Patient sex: M
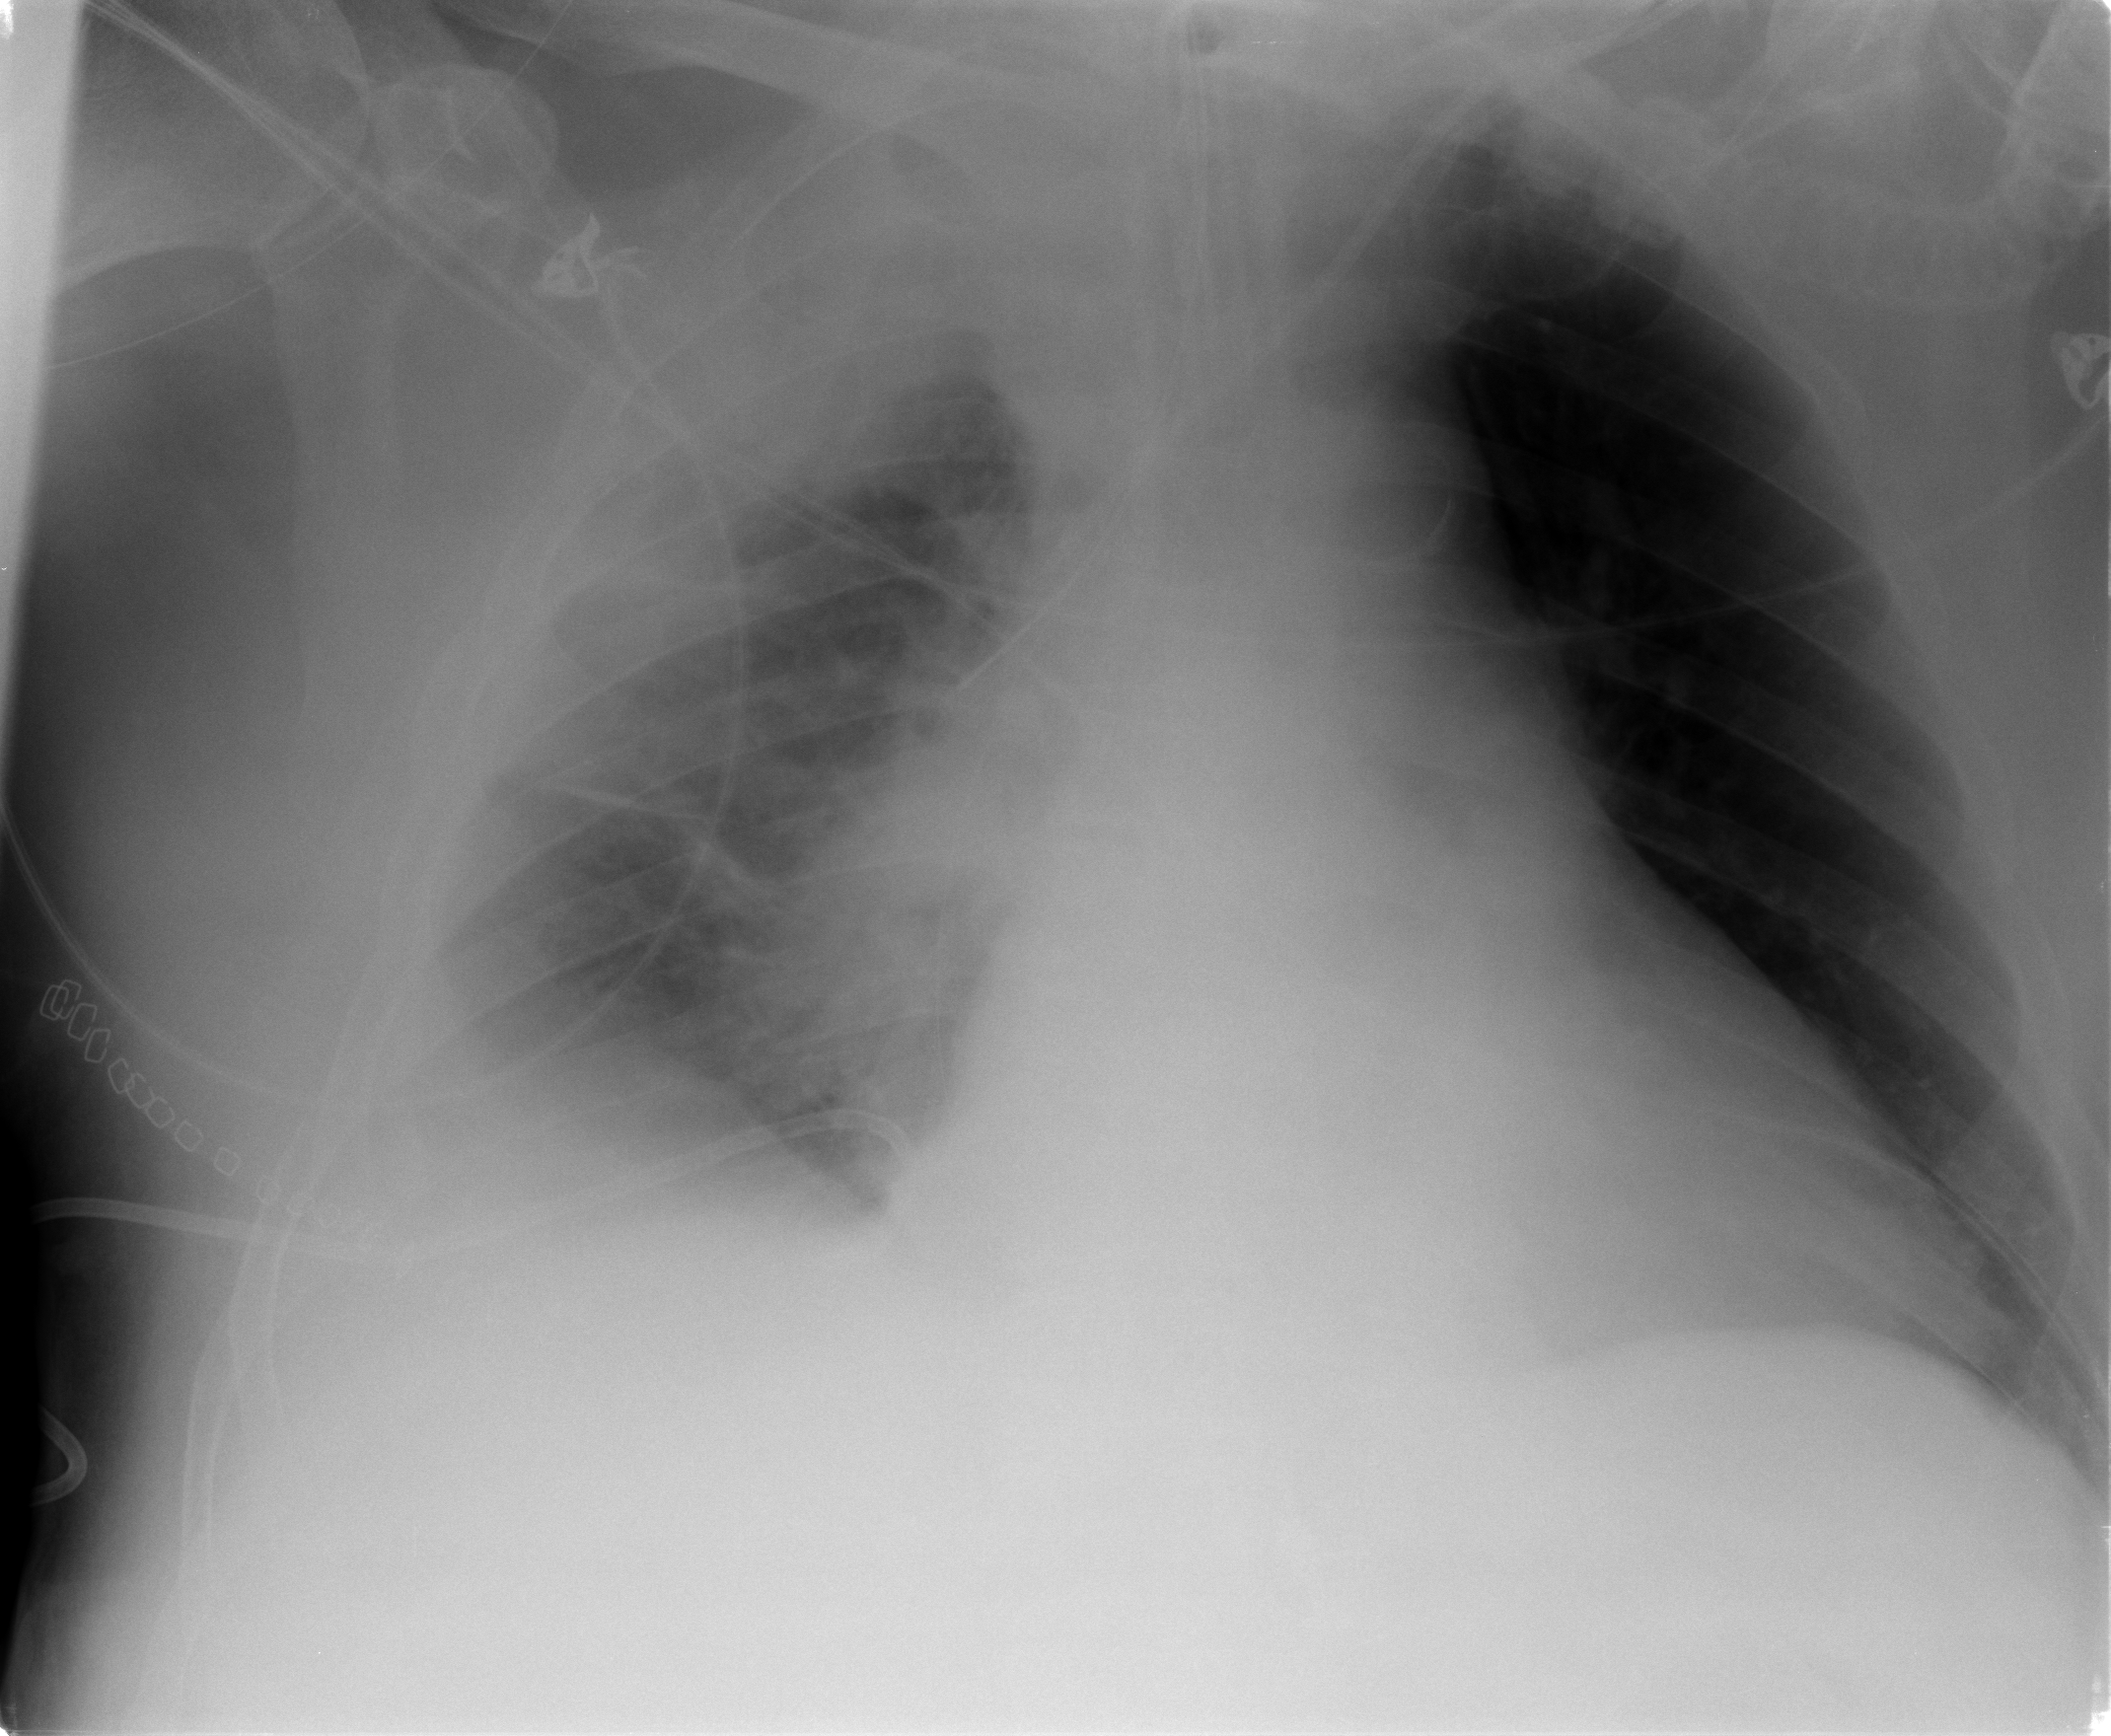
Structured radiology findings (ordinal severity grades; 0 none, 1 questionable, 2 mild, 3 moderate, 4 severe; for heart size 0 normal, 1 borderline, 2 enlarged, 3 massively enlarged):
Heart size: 2
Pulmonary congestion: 0
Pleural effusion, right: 2
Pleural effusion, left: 0
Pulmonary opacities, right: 2
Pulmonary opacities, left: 0
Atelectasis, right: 3
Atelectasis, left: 0